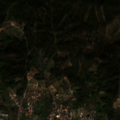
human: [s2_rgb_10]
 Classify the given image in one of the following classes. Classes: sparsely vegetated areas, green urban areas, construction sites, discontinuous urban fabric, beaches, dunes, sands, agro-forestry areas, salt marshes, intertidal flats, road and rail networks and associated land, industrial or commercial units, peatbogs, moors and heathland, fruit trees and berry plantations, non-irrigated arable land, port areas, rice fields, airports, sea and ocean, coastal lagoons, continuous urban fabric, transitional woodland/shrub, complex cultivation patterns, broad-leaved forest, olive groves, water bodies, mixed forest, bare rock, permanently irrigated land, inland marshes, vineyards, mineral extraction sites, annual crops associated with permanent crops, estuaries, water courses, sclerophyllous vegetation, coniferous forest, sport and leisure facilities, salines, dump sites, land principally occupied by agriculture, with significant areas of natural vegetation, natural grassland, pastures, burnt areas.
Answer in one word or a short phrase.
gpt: olive groves, land principally occupied by agriculture, with significant areas of natural vegetation, coniferous forest, mixed forest